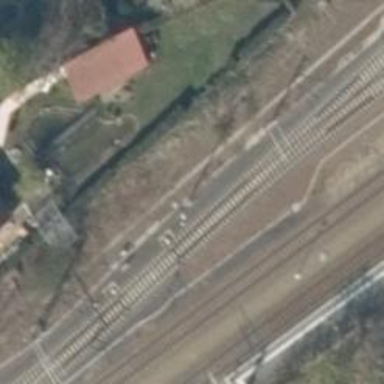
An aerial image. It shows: Railway switch.